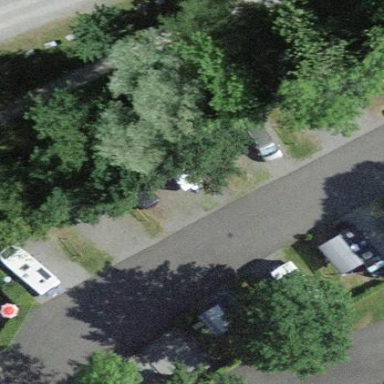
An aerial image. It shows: Camping pitch for tourists.